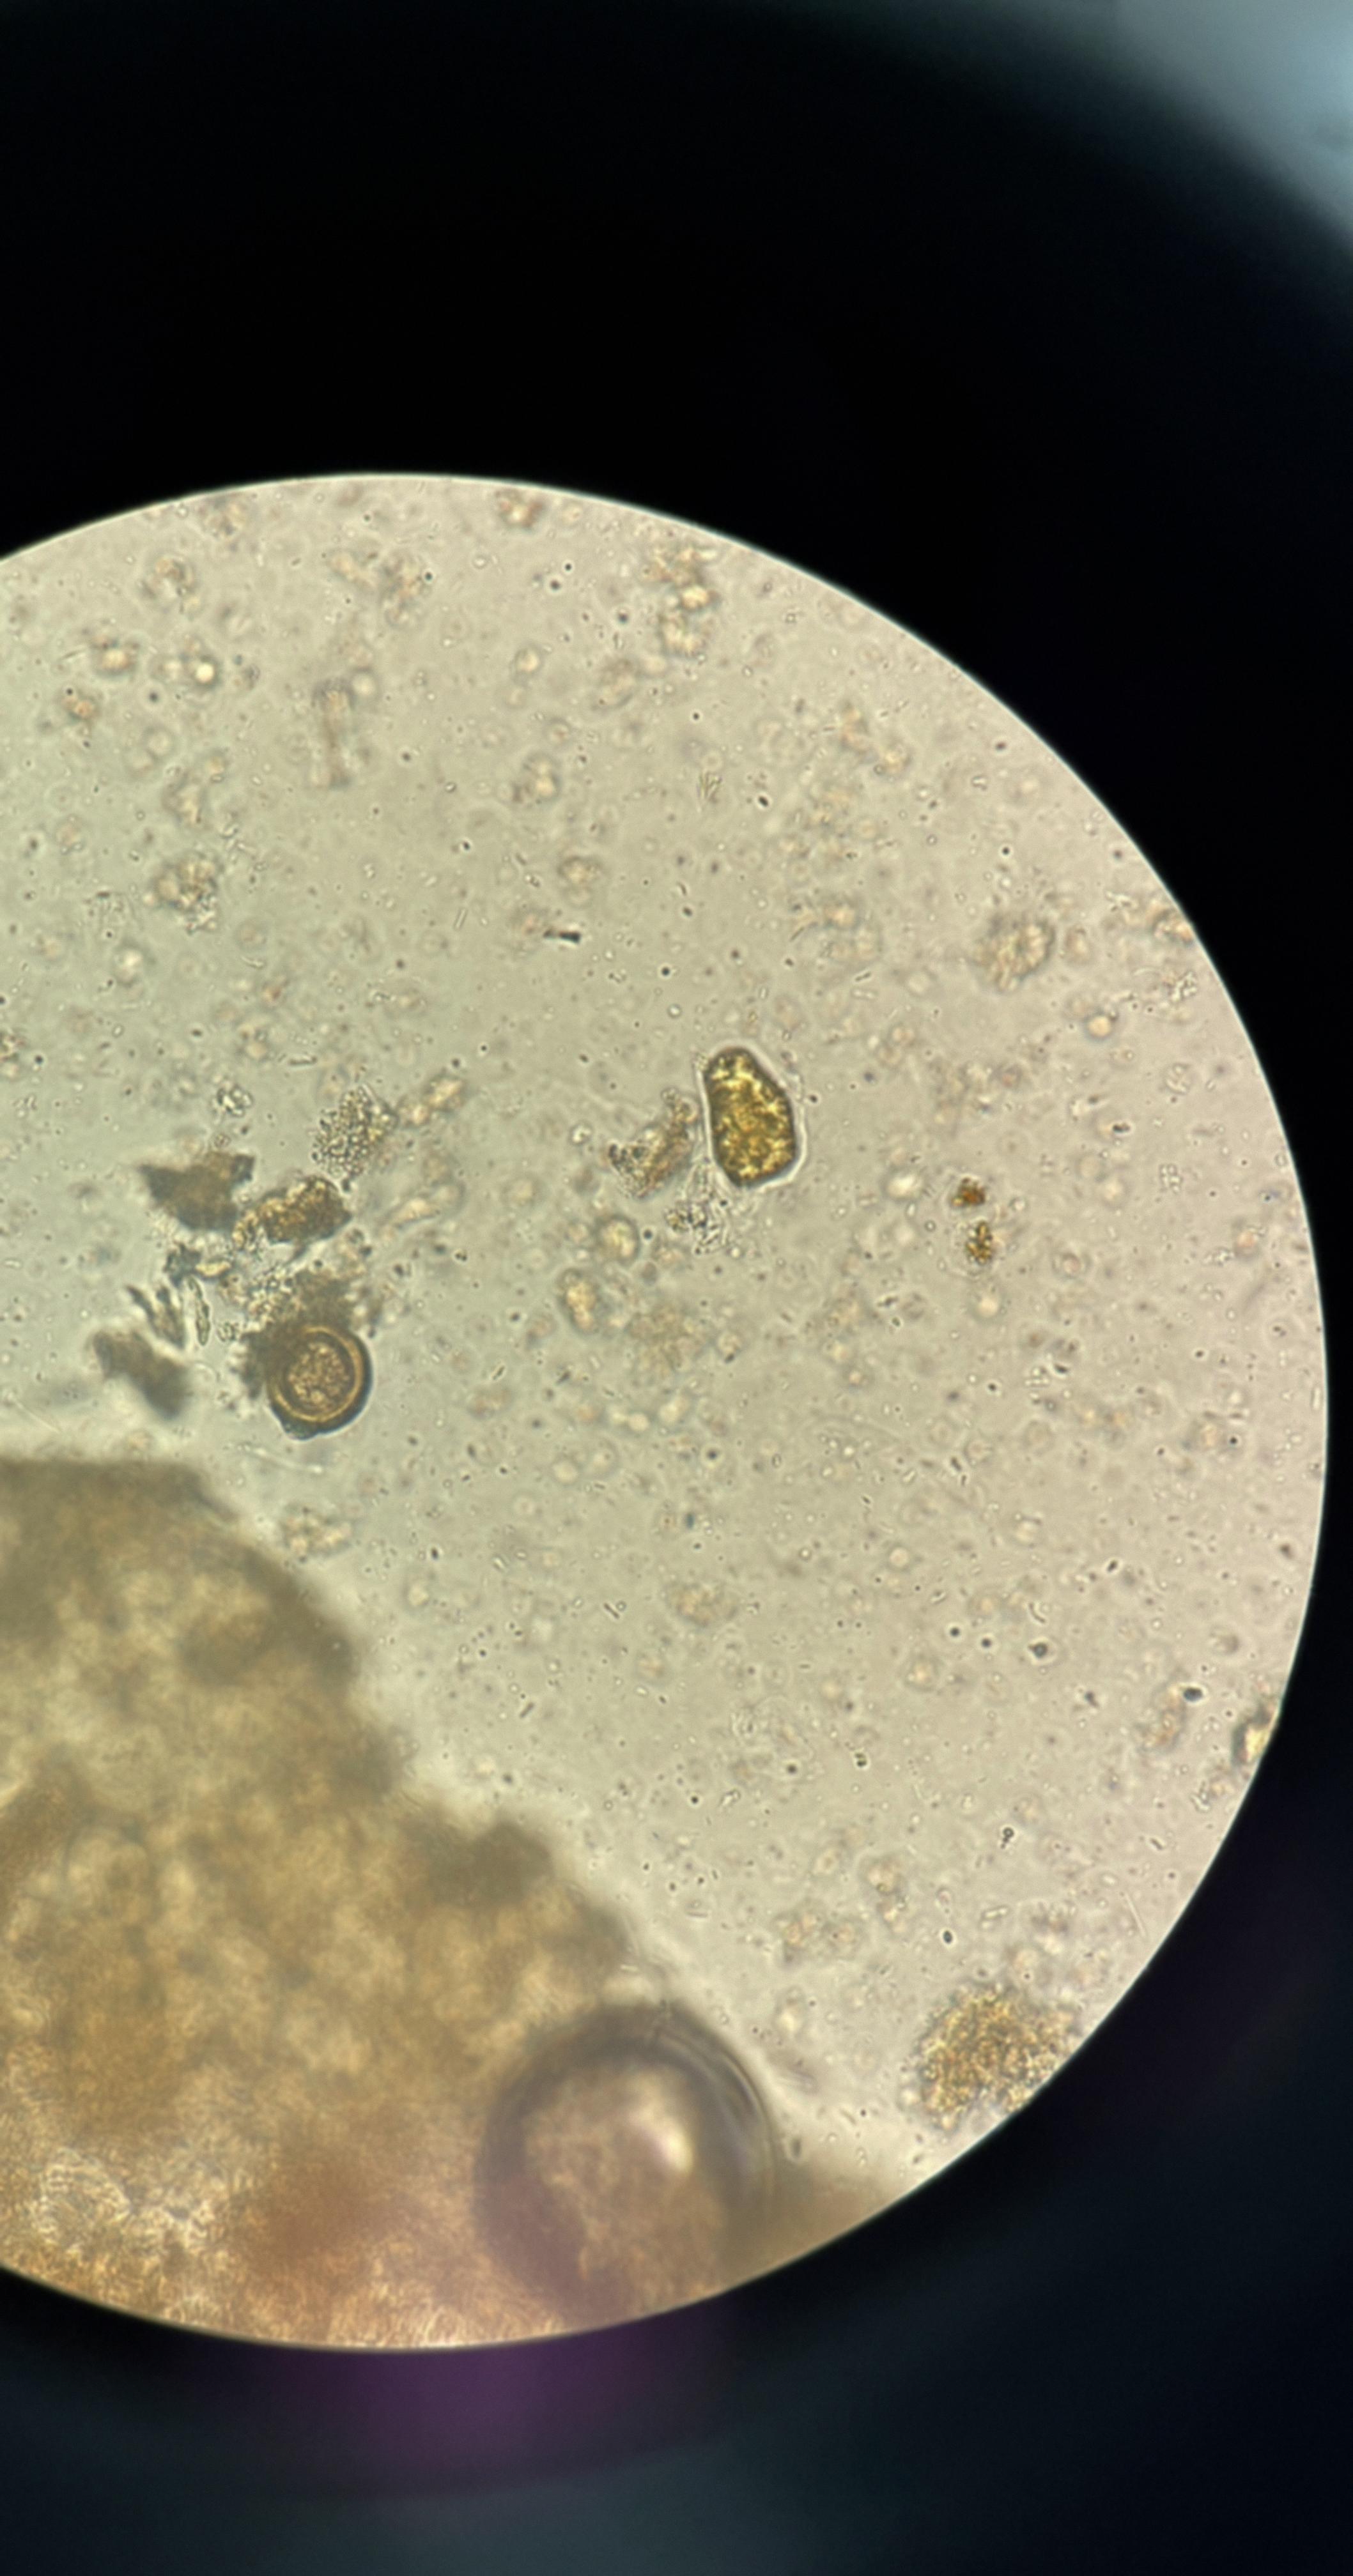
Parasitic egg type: Taenia spp. egg